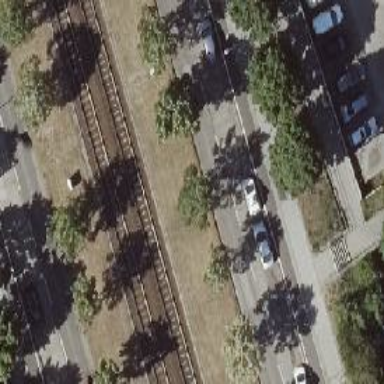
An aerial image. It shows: Beautiful avenue lined with deciduous broadleaved trees.